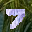
Label: 7